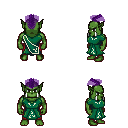
a pixel art fantasy rpg character, male body template, orc, green skin, sash dress, red pants, purple short mohawk hairstyle, four views (front, back, left, right), 2x2 character sprite sheet, small pixel art, hard edges, no anti-aliasing